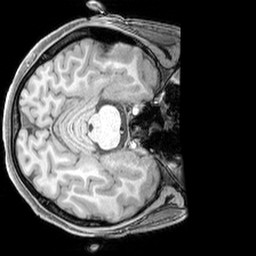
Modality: T1w
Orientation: axial
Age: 20
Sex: female
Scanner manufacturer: siemens
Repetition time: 2.3 s
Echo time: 0.00226 s